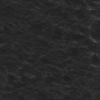
Atmospheric dust classification: not_dusty